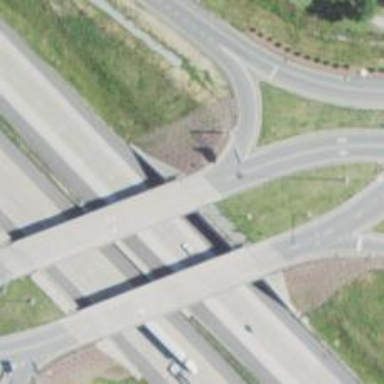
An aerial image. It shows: Primary highway bridge that is also expressway.